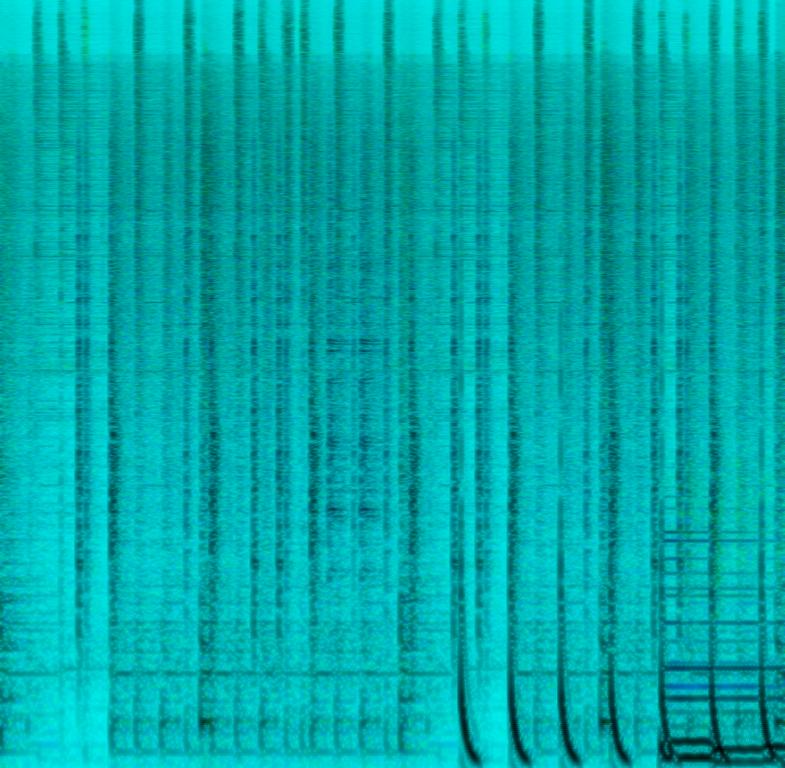
The song is an instrumental. The tempo is fast with a groovy jazz drumming rhythm with good brush works, strong bass line, piano accompaniment and various percussion hits. The song is groovy and energetic. The song is jazz fusion.